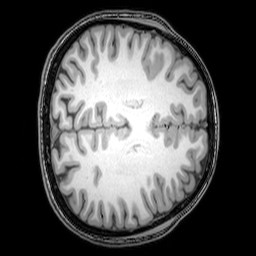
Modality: T1w
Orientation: axial
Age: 22
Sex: female
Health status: healthy
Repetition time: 0.081 s
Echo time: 0.037 s